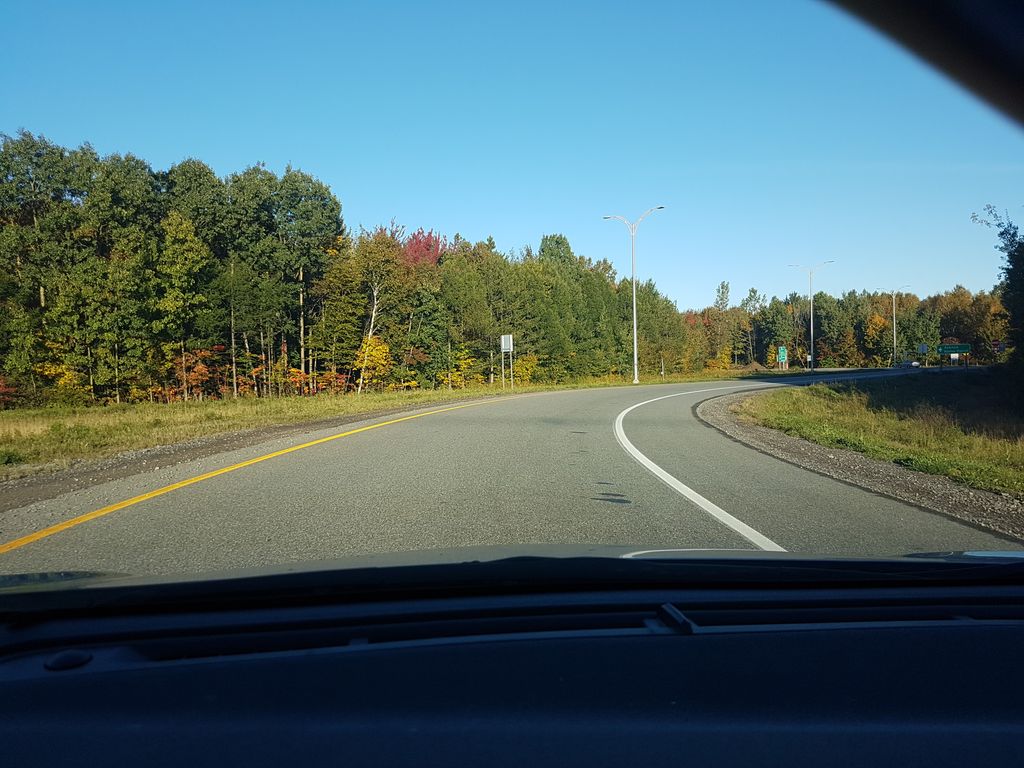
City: quebec_city